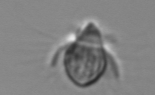
Label: Mesodinium